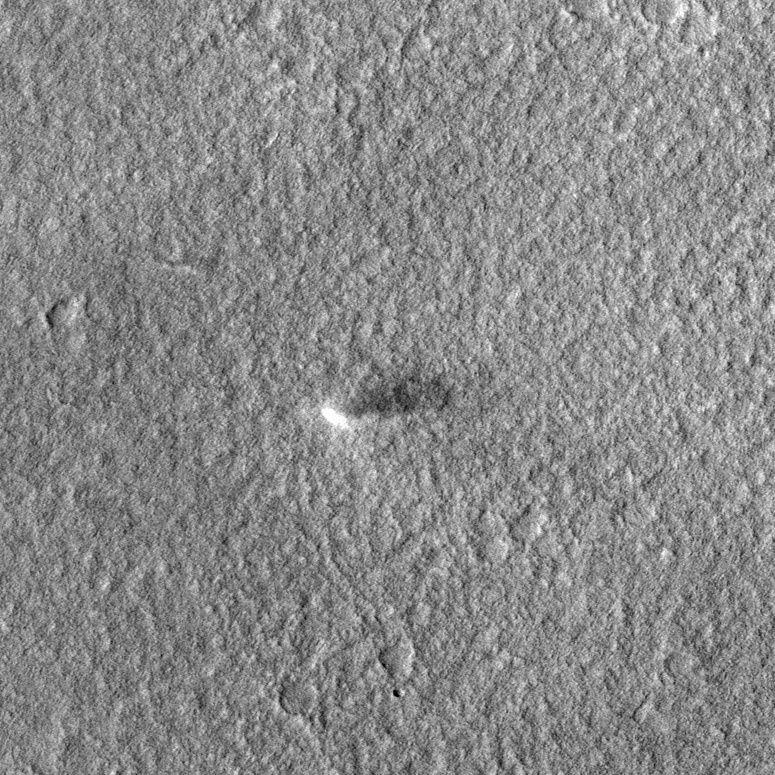
Label: dustdevil